Aerial crown-view tile of a tropical tree (Barro Colorado Island, Panama), acquired 20240716:
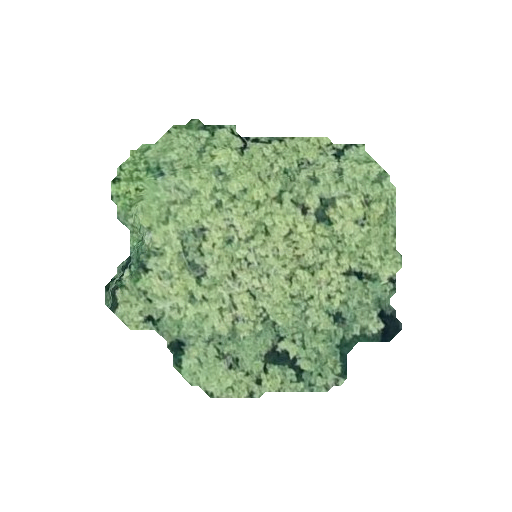
Species: Apeiba membranacea
GBIF accepted scientific name: Apeiba membranacea
Crown area: 99.131 m²